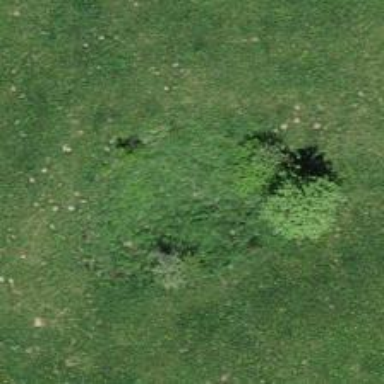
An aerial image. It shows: Sinkhole in the natural landscape.